Field crop: tomato
Growth stage: 2
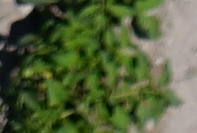
Species: tomato